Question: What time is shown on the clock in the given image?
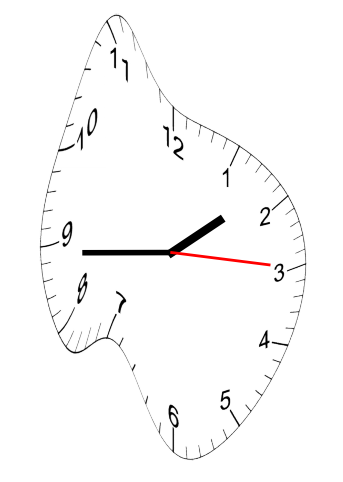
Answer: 01:44:15